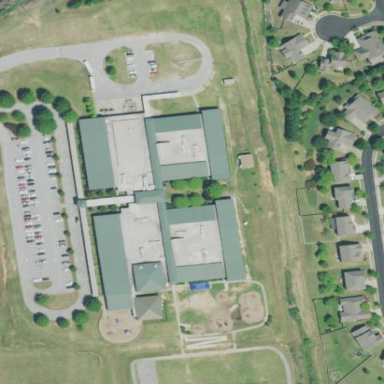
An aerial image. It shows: School building.